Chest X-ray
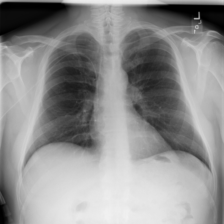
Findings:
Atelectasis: negative
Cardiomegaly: negative
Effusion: negative
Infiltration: negative
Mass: negative
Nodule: negative
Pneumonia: negative
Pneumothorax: negative
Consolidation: negative
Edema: negative
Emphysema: negative
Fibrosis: negative
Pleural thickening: negative
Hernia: negative